Question: I am trying to add two textfields in a UIAlertView but I can't see any obvious way to do it?
I can add only one text field using the code below:
'''
popupAlert.AlertViewStyle = UIAlertViewStyle.PlainTextInput;
'''
but when I try to add another one nothings happens, only one appears.

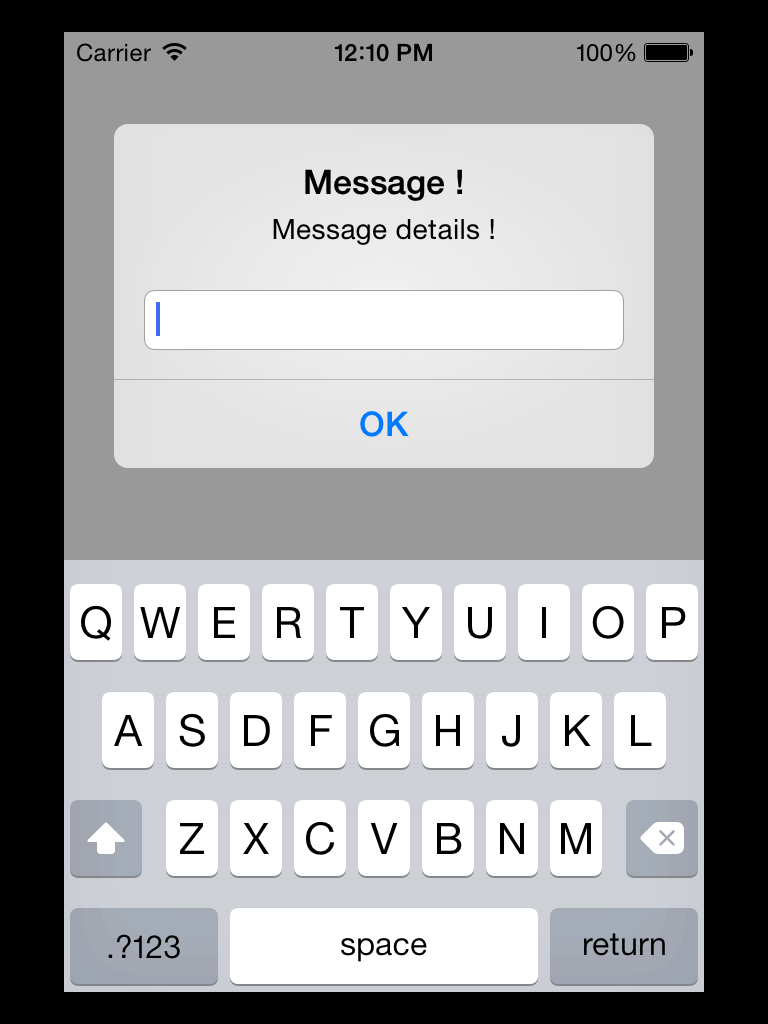
Answer: UIAlertView has a built in style for logins that has two text fields. You can override it's default behavior to change the password field into a normal input.
'''
UIAlertView alert = new UIAlertView ();
alert.AlertViewStyle = UIAlertViewStyle.LoginAndPasswordInput;
alert.Title = "Alert";
alert.GetTextField (1).SecureTextEntry = false;
alert.GetTextField (1).Placeholder = "Input 2";
alert.GetTextField (0).Placeholder = "Input 1";
alert.Show ();
'''